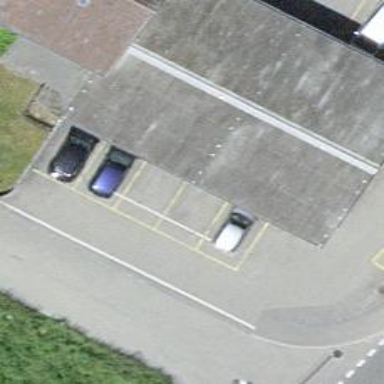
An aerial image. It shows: Garage.